Chest X-ray. View position: PA
Patient age: 26
Patient sex: M
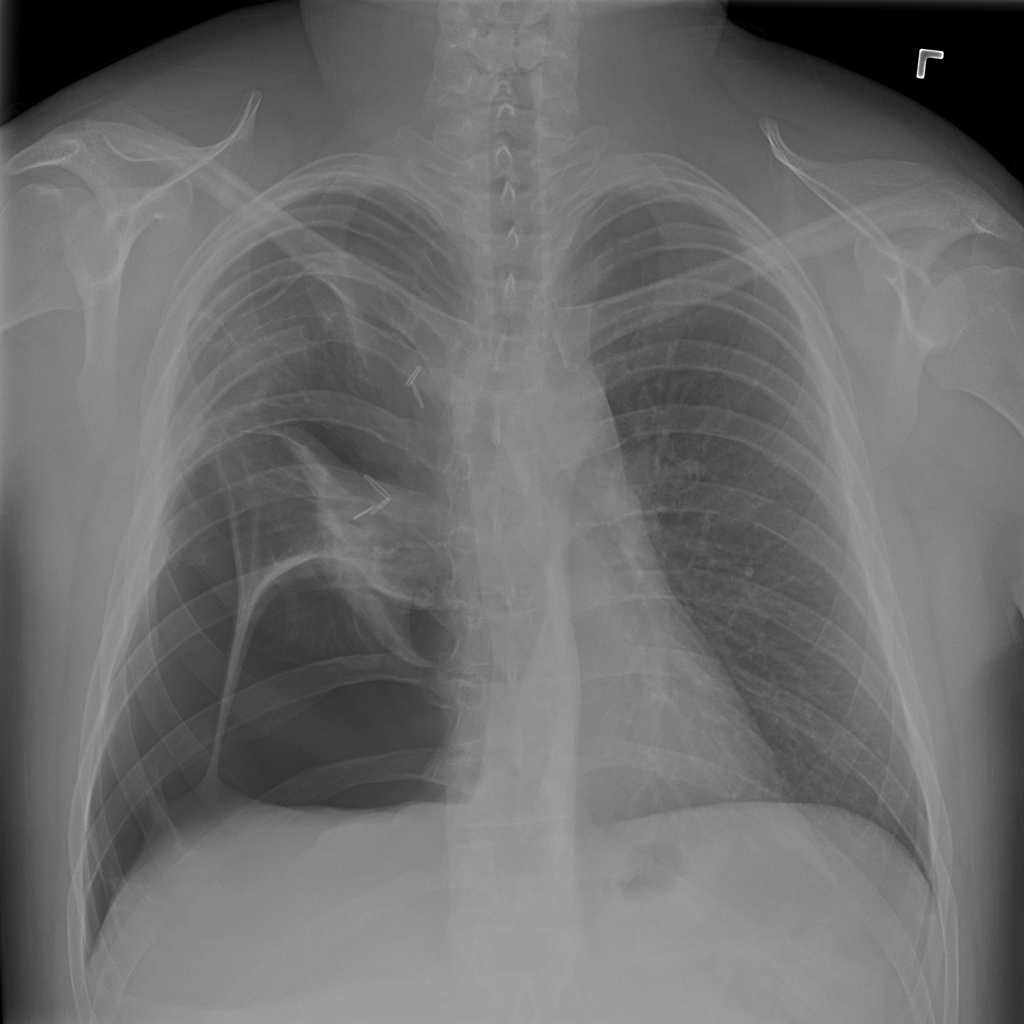
Finding: Pneumothorax